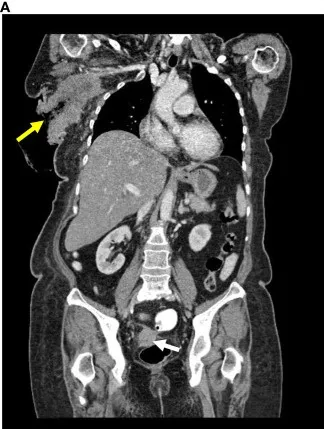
(A) Case A Reformatted coronal image of contrasted CT : Enhancing lesion arising at the right adnexa with no clear fat plane with the rectum (white arrow). Large right axillary mass with ulceration (yellow arrow).
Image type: radiology (ct)